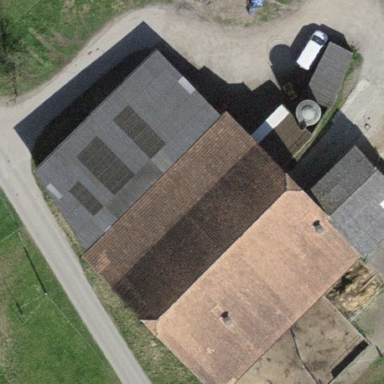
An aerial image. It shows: Farmyard area.